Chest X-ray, PA view. Patient: 71 years old, sex M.
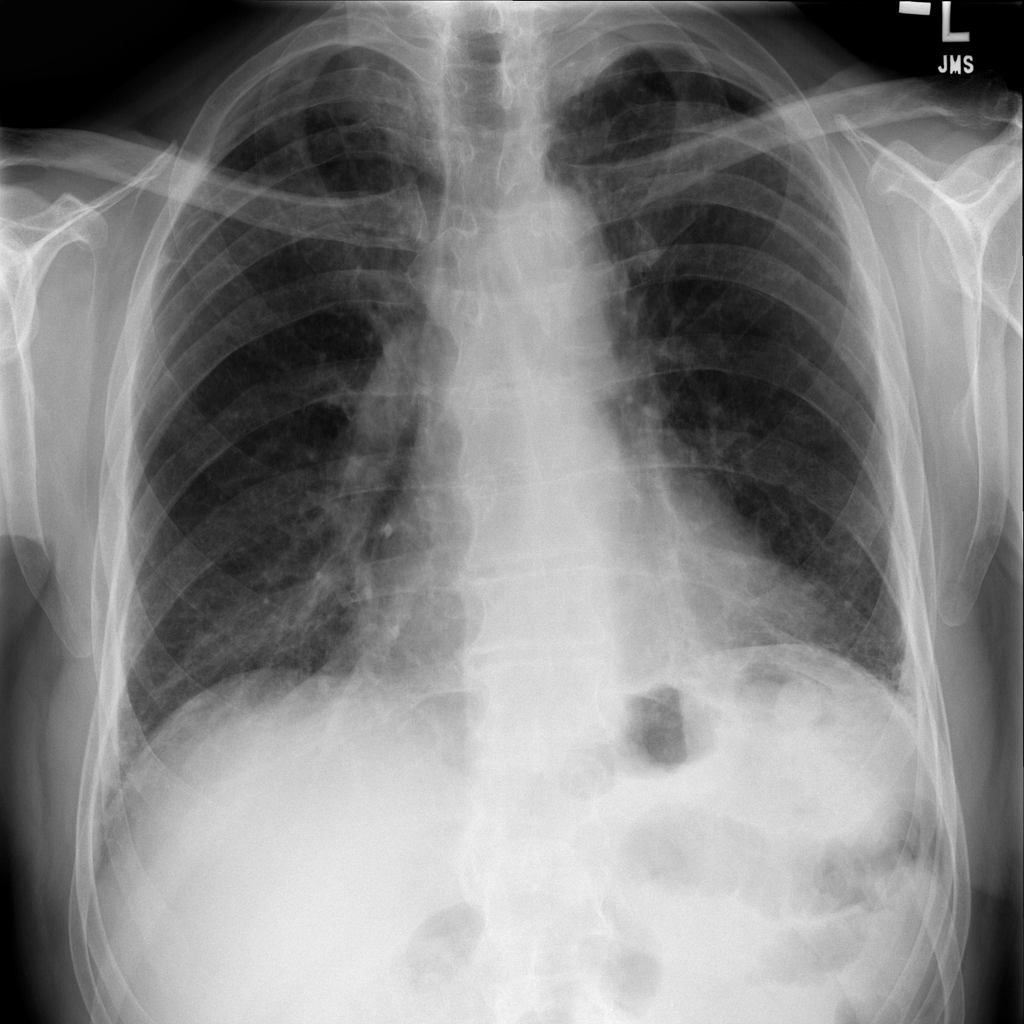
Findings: Fibrosis